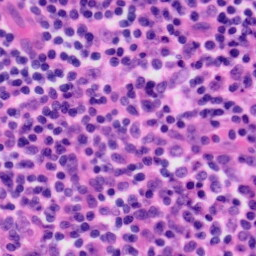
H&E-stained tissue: Tonsil